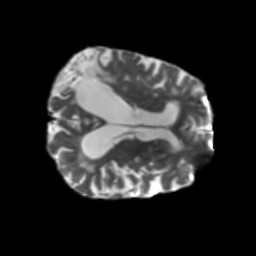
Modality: T2w
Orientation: axial
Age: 66
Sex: female
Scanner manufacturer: siemens
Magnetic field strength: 3 T
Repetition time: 5.47 s
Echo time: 0.0854 s